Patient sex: F
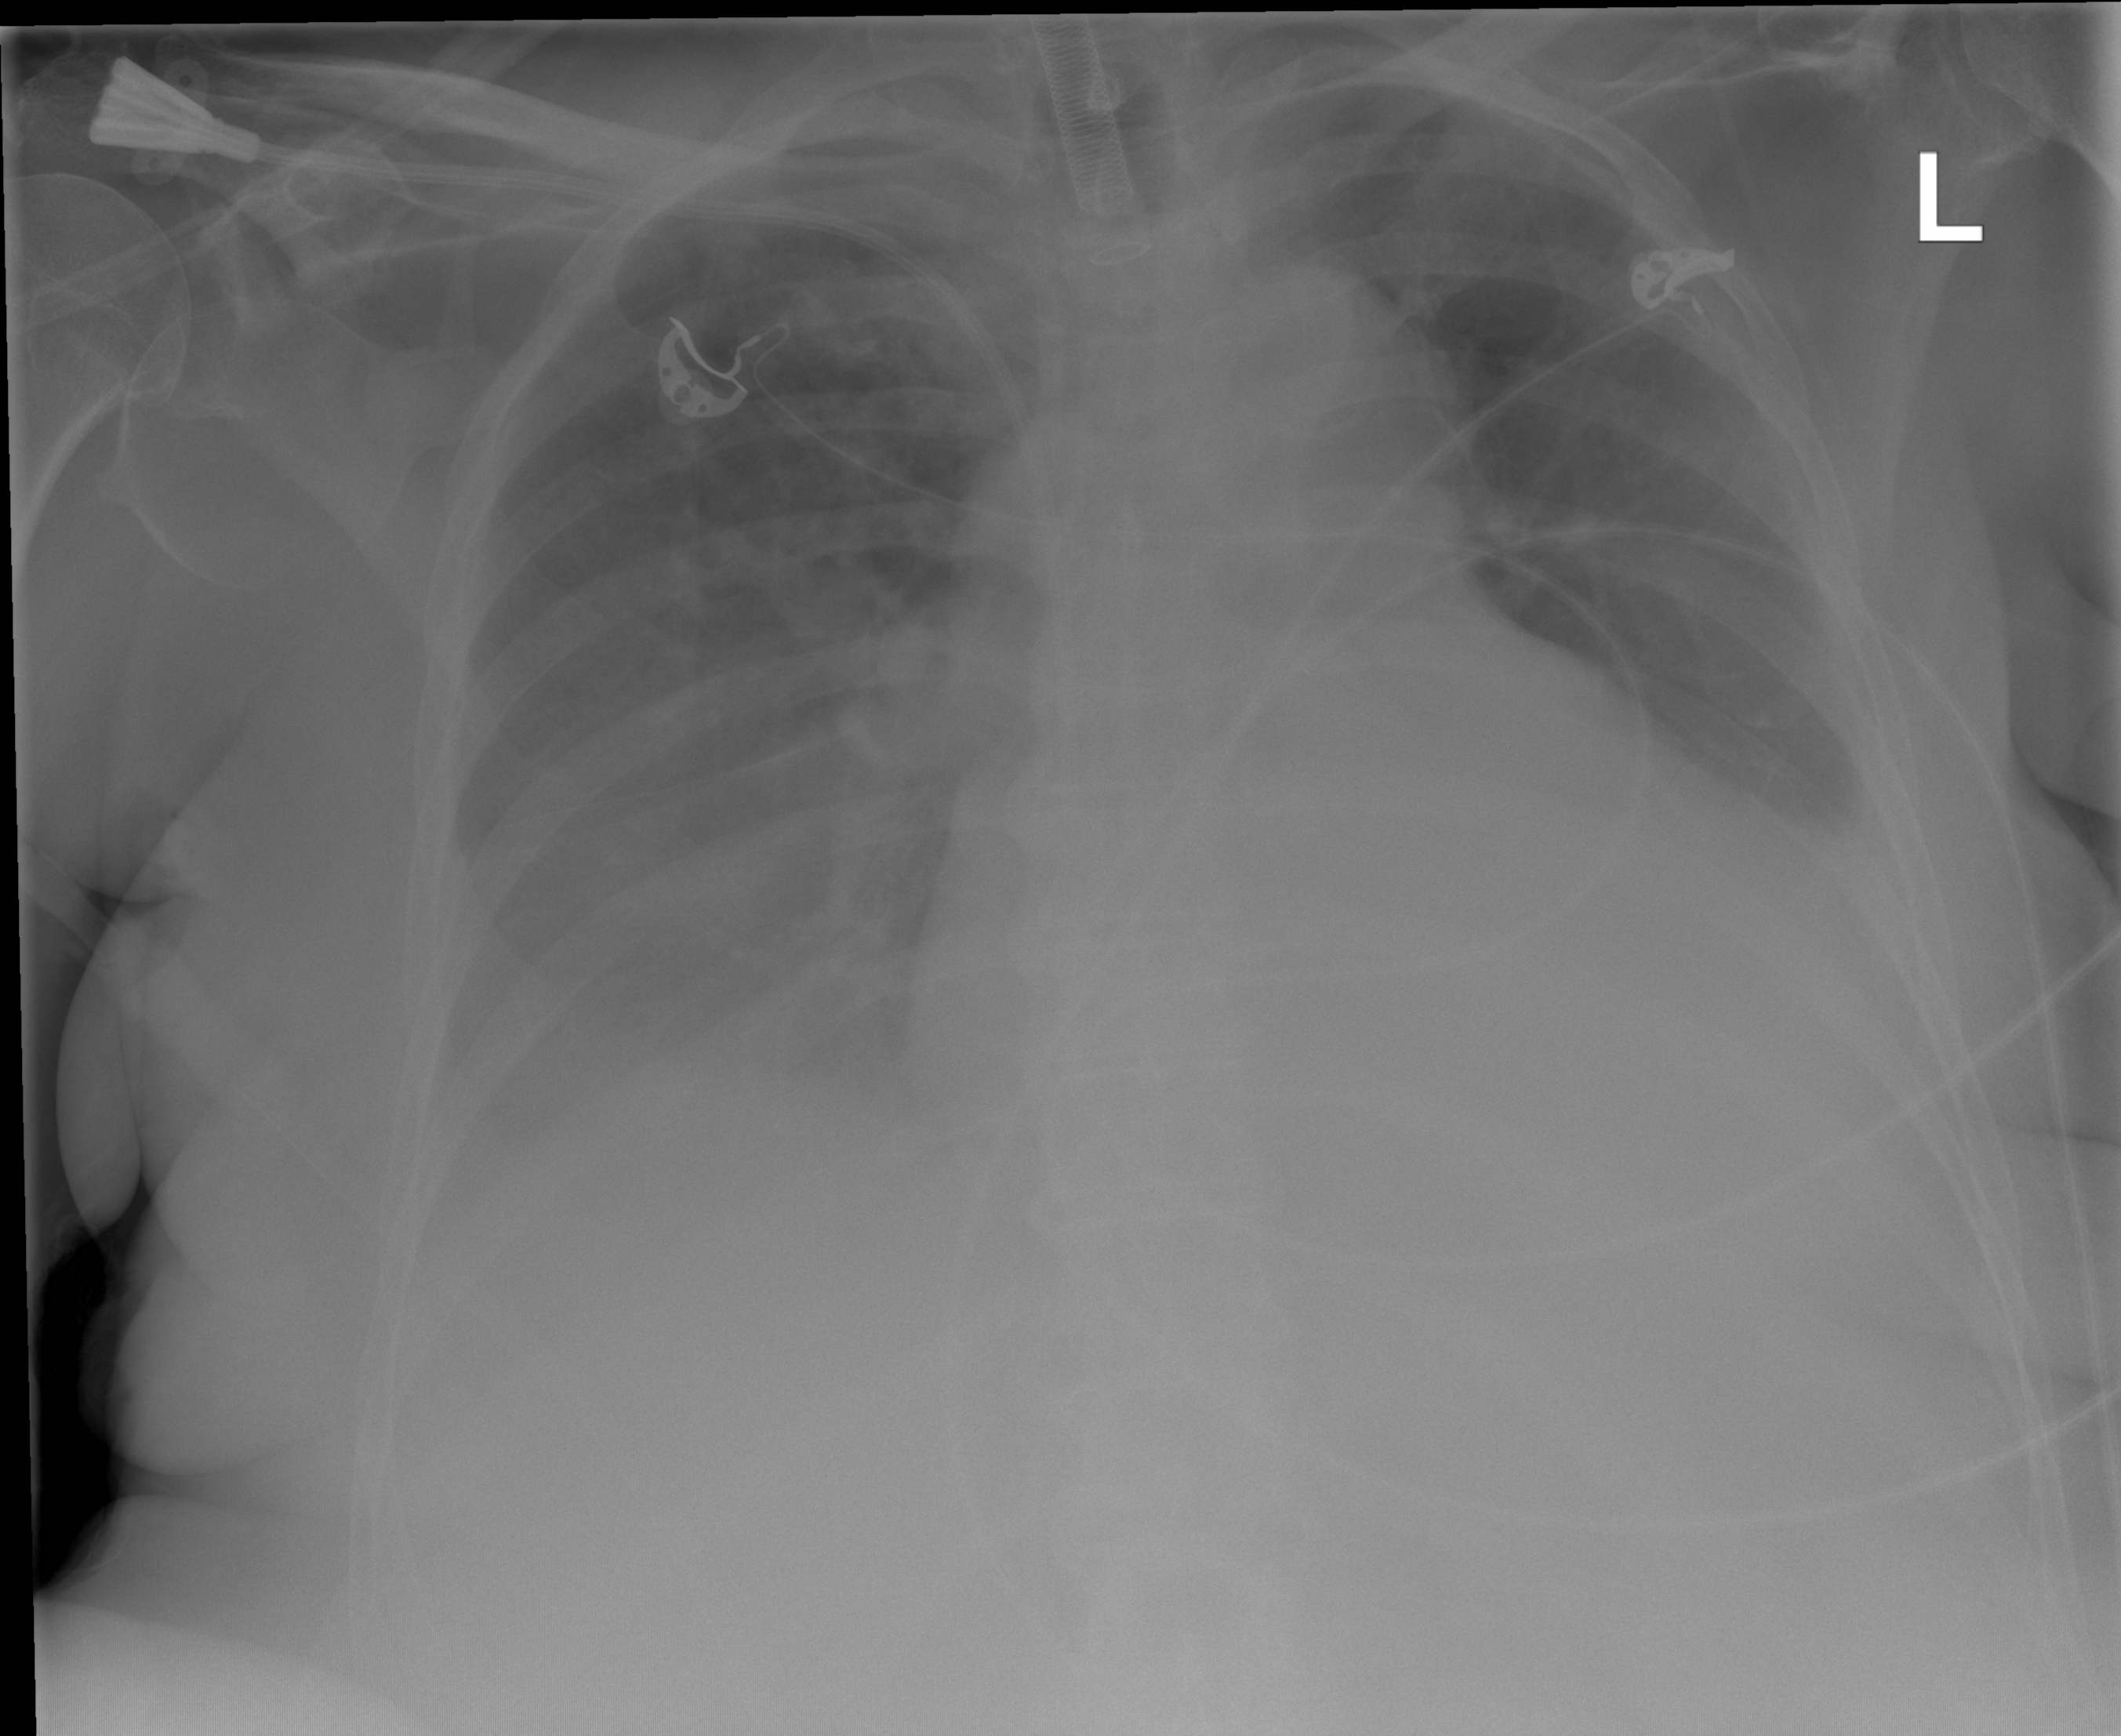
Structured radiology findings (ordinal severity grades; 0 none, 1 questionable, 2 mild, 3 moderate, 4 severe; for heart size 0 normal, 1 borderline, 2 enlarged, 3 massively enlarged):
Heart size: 2
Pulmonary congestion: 0
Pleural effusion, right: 2
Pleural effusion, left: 2
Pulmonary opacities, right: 0
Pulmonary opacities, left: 0
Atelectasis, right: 2
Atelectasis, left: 2